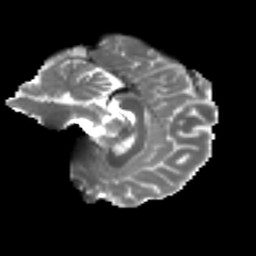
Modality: T2w
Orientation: sagittal
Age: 41
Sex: female
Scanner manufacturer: ge
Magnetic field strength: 3 T
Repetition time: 7.8 s
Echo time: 0.0606 s